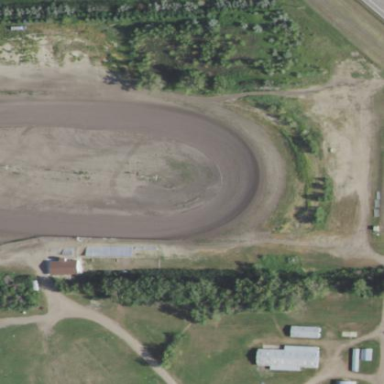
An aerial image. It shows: Dirt raceway for motor sports.